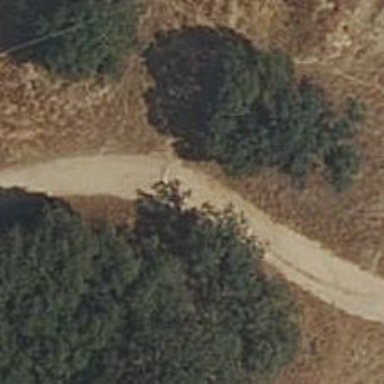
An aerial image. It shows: Dirt path.